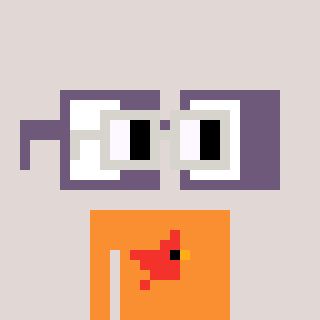
a pixel art character with square light gray glasses, a glasses-shaped head and a orange-colored body on a warm background